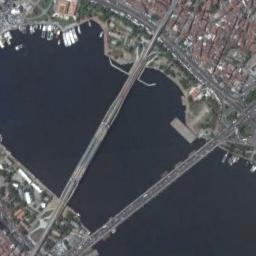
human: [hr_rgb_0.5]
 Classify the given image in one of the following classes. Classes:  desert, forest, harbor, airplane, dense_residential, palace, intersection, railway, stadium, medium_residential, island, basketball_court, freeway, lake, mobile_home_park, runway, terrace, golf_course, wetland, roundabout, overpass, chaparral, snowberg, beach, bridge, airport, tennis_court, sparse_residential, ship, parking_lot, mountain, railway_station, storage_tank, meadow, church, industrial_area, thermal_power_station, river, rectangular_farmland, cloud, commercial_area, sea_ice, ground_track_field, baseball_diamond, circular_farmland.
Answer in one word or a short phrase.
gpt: bridge